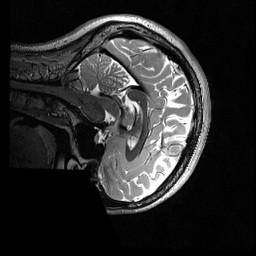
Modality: T2w
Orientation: sagittal
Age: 31
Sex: female
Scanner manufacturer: siemens
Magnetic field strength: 3 T
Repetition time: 3.2 s
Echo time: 0.56 s